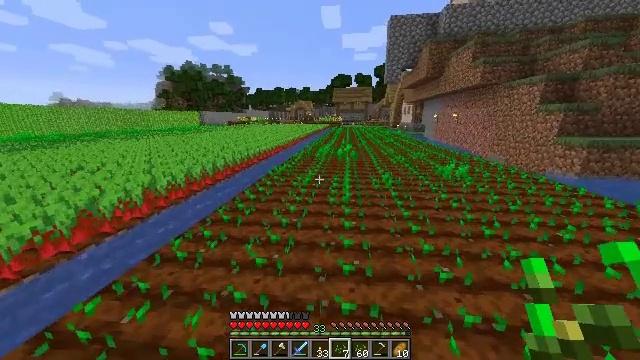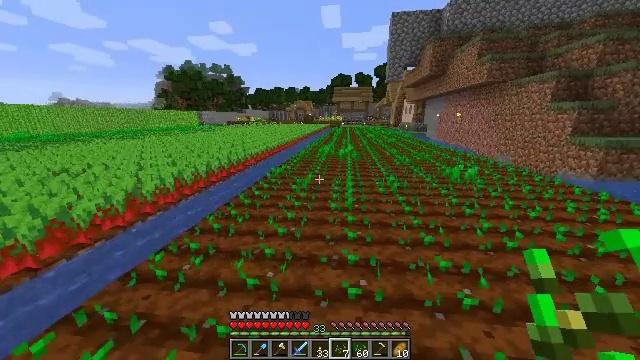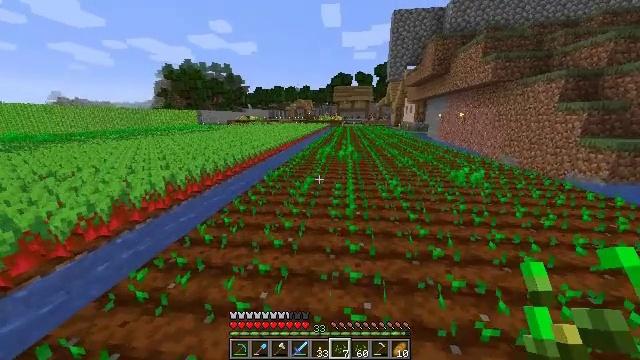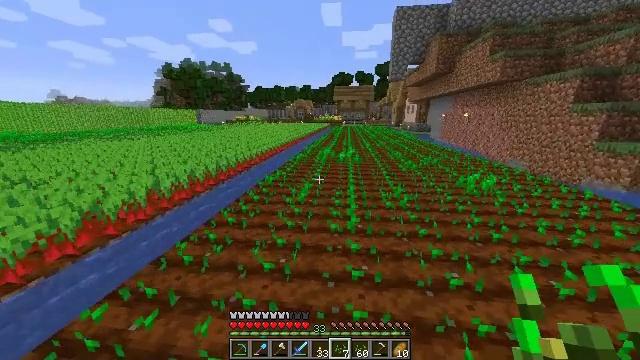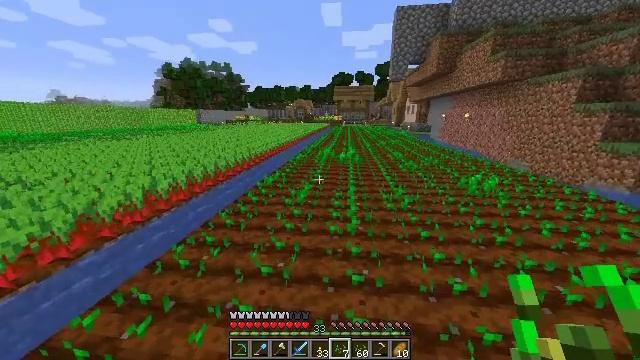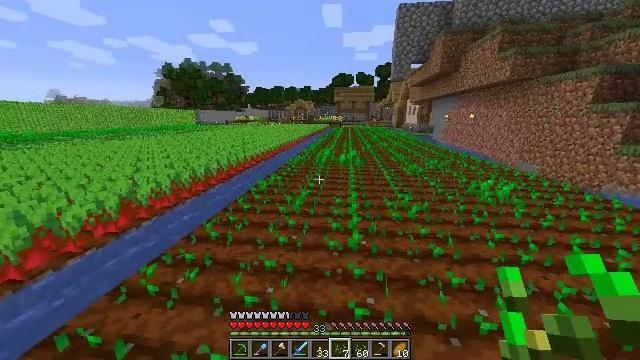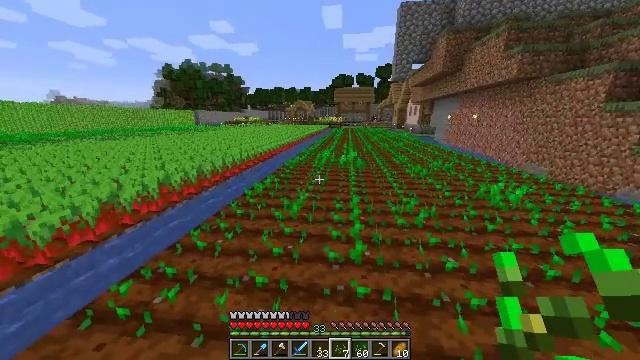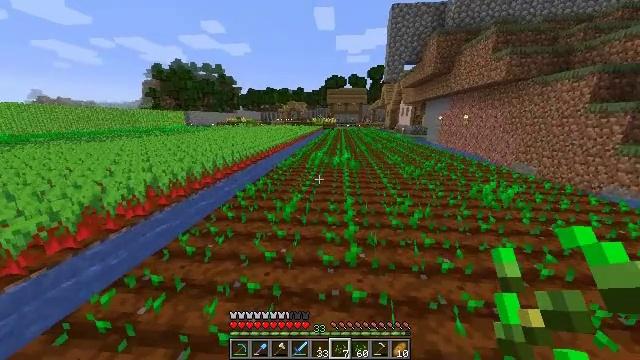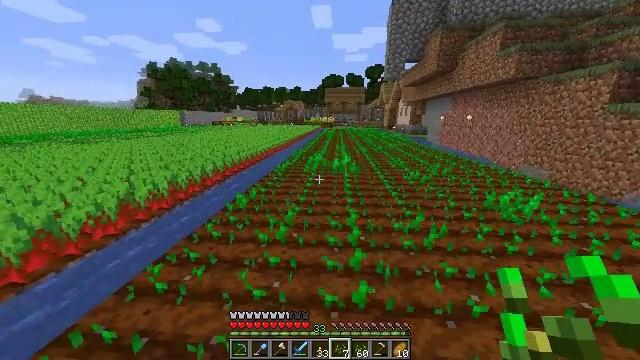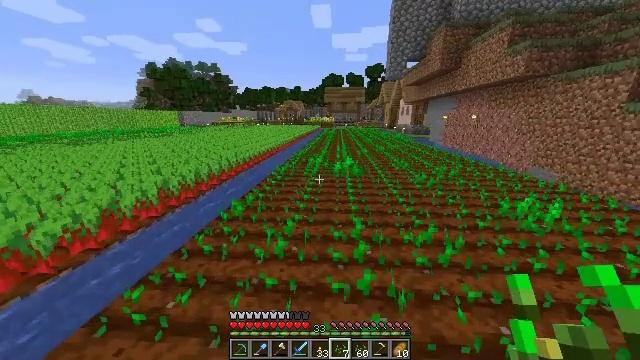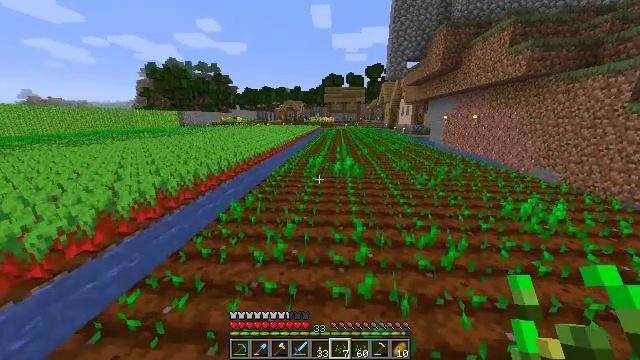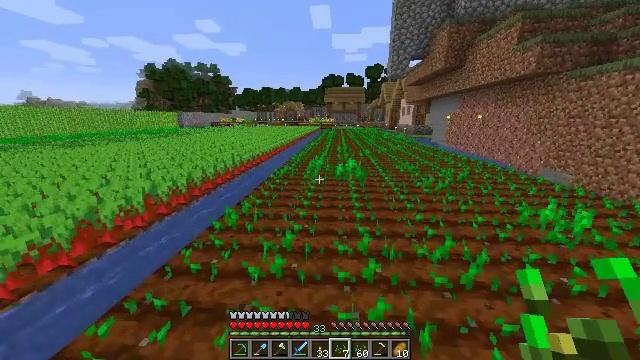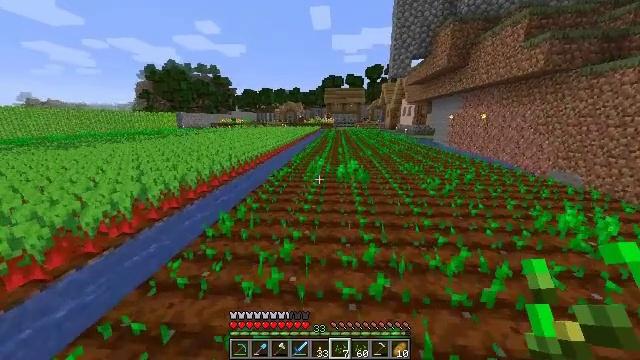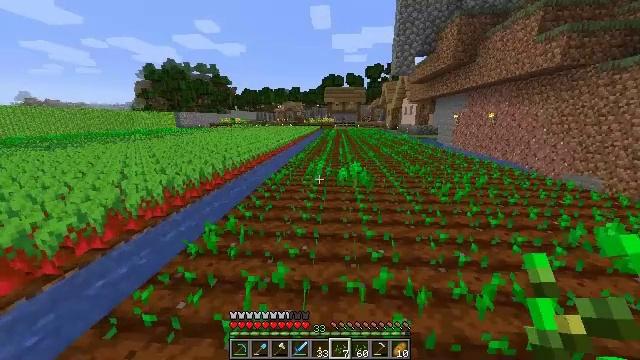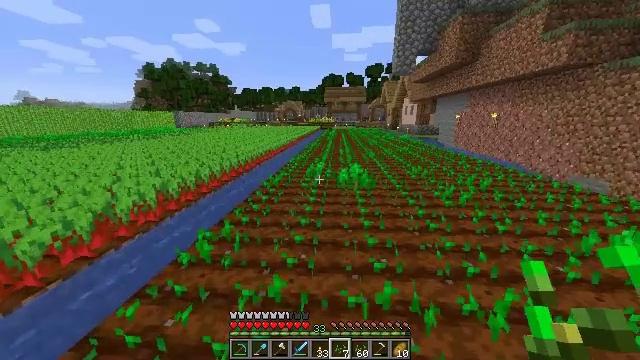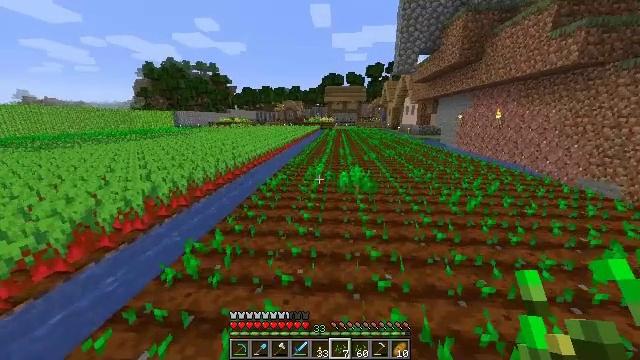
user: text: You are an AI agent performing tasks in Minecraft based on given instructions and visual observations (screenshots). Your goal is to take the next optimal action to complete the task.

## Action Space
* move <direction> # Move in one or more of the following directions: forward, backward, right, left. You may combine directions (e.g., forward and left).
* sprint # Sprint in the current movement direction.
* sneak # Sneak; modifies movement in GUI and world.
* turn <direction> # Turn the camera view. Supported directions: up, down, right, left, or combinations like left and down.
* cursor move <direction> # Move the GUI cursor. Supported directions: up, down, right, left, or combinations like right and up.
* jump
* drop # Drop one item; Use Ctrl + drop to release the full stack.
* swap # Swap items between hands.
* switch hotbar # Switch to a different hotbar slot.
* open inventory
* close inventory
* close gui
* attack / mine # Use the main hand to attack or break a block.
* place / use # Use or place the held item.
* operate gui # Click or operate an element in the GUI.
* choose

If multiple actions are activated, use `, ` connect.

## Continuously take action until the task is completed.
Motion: motion action
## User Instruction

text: Pull up beetroots from the soil.
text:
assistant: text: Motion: move forward, sprint
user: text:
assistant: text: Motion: move forward, sprint
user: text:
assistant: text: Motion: move forward, sprint
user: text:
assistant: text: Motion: move forward, sprint
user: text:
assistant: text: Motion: move forward, sprint
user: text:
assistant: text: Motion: move forward, sprint
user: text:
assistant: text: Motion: move forward, sprint, turn right
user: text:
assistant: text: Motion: move forward, sprint
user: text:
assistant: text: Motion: move forward, sprint
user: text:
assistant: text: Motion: move forward, sprint
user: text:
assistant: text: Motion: move forward, sprint
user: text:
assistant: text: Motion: move forward, sprint
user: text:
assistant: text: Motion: move forward, sprint
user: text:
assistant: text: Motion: move forward, sprint
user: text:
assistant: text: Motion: move forward, sprint
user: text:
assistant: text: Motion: move forward, sprint
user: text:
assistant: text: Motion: move forward, sprint
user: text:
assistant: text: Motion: move forward, sprint
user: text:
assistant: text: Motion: move forward, sprint
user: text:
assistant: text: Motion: move forward, sprint, turn right
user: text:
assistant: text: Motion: move forward, sprint, turn right
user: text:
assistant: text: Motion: move forward, sprint, turn right
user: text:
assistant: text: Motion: move forward, sprint
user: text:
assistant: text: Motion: move forward, sprint
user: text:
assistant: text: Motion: move forward, sprint
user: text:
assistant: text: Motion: move forward, sprint
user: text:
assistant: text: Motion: move forward, sprint
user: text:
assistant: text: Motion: move forward, sprint
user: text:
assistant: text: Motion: move forward, sprint
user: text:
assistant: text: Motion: move forward, sprint